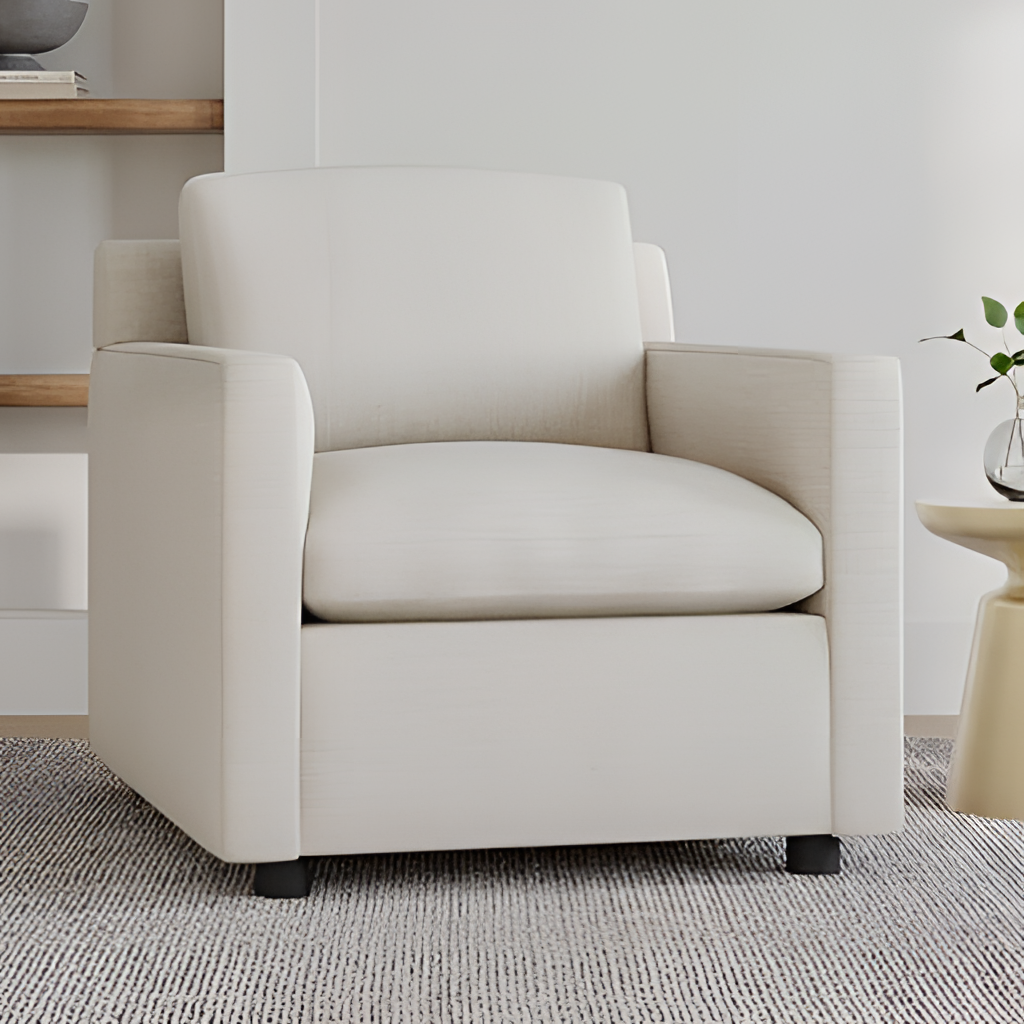
living room, fabric armchair, gray fabric flooring, with woven pattern, paint wallpaper, with solid pattern, minimalist